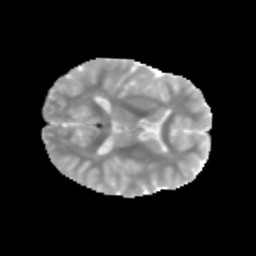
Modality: MD
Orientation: axial
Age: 9
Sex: male
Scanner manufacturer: siemens
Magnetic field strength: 3 T
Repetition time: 3.8 s
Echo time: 0.07 s